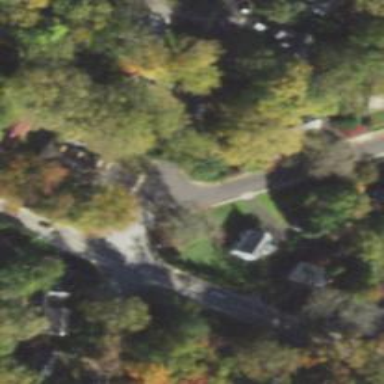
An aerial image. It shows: Unmarked road crossing.